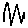
Label: zigzag